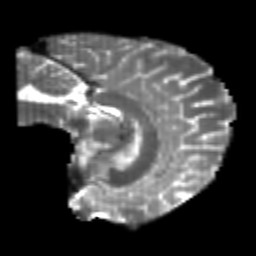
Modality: T2w
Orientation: sagittal
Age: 25
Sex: male
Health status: healthy
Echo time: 0.074 s